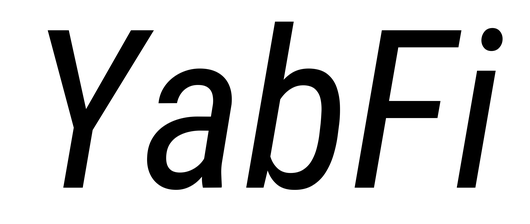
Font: Roboto-Italic_Condensed_Italic